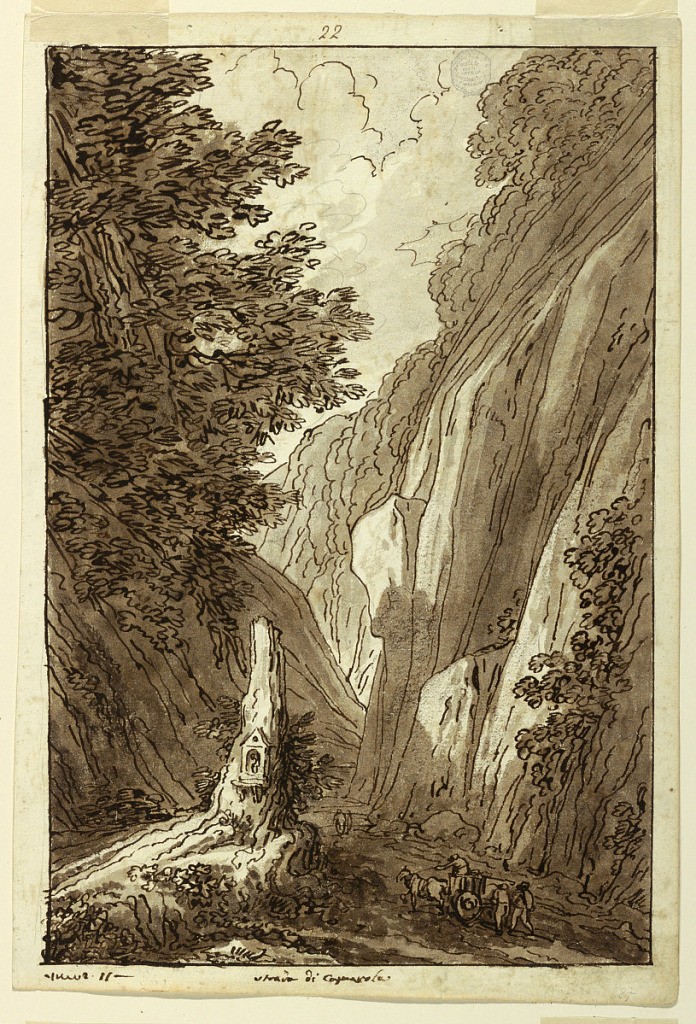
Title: The Road to Caprarola
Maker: Felice Giani, Italian, 1758–1823
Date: ca. 1813
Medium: Black chalk, pen and black ink, brush and brown watercolor, graphite on cream laid paper
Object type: Drawing
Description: A road passes a gorge. A Madonna shrine is fixed to a trunk of a tree. A man with a cart on the road. Framing line, caption: "la Strada di Caprarola," above: "22". On verso: two sketches for vaulted ceilings, three decorated panels and friezes and moldings. Friezes showing festoons, candelabra and winged genii; putti ride upon festoons; putti riding upon sea monsters. Numbered "23."